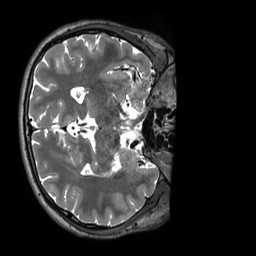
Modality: T2w
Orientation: axial
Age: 27
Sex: male
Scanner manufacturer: siemens
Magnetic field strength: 3 T
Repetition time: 3.2 s
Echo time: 0.408 s